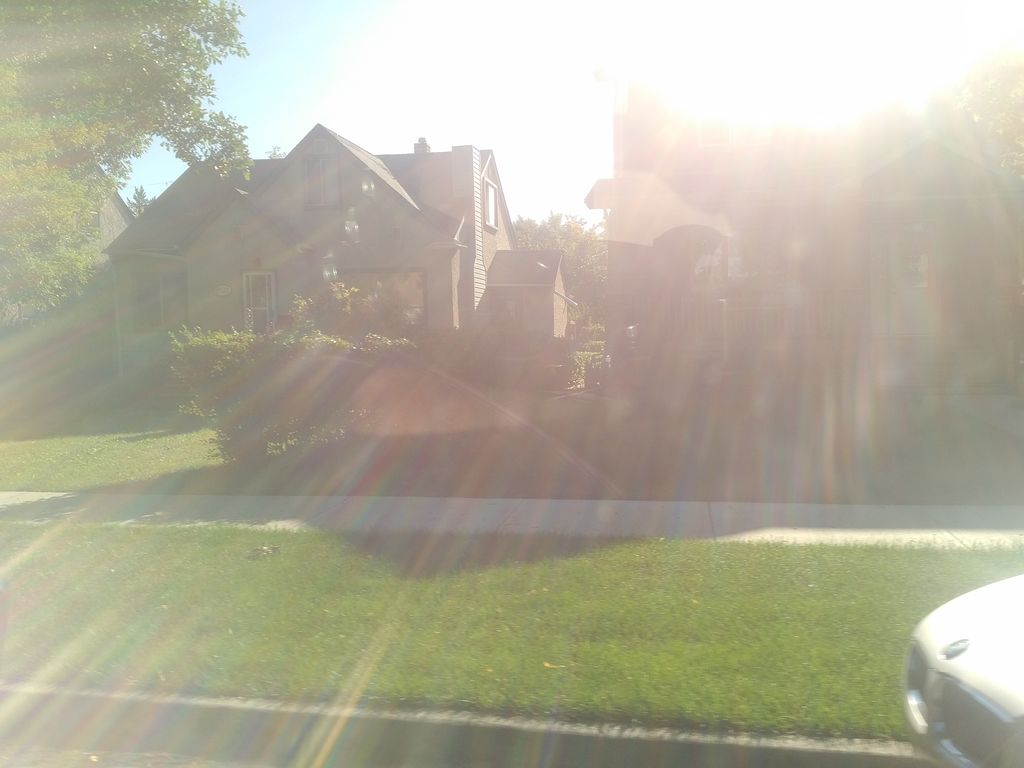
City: edmonton